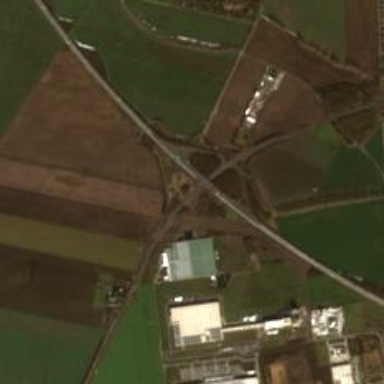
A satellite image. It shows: Motorway junction.